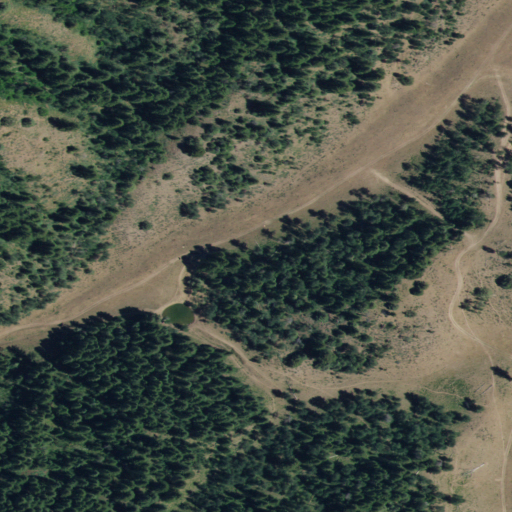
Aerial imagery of plain(s) in Idaho named Howard Flat containing shrub, evergreen forest, mixed forest, and deciduous forest